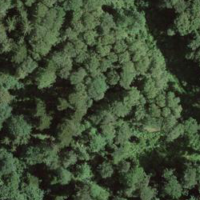
EUNIS habitat code: 41
Species observed at this site:
Angelica sylvestris